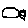
Label: fish